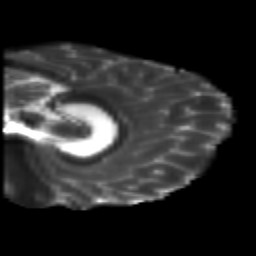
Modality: T2w
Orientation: sagittal
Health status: healthy
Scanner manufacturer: siemens
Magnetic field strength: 3 T
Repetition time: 10 s
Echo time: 0.092 s